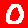
Digit: 0